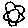
Label: flower